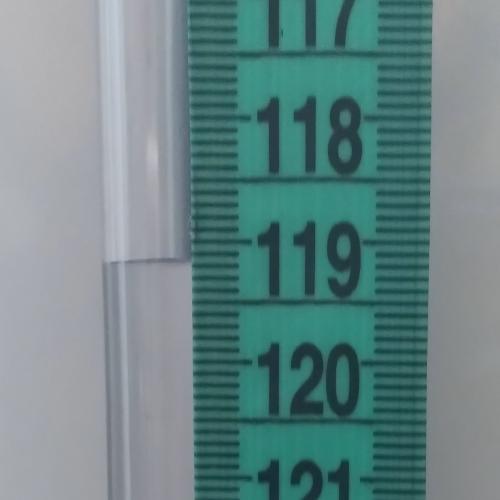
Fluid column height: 119.2 cm